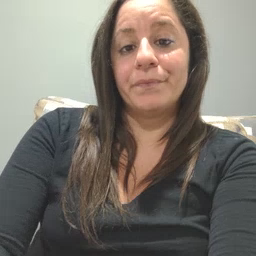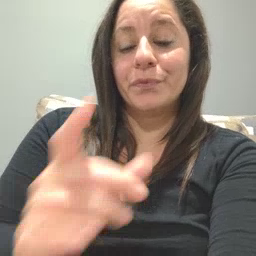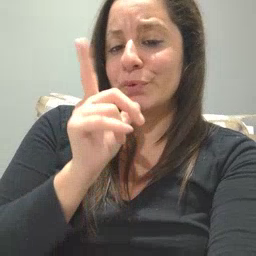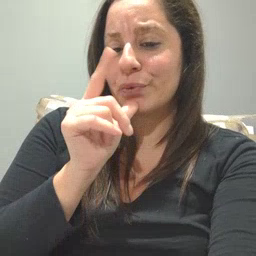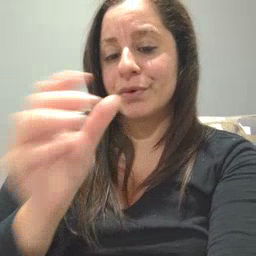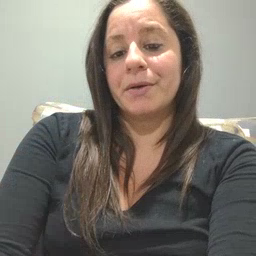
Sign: who